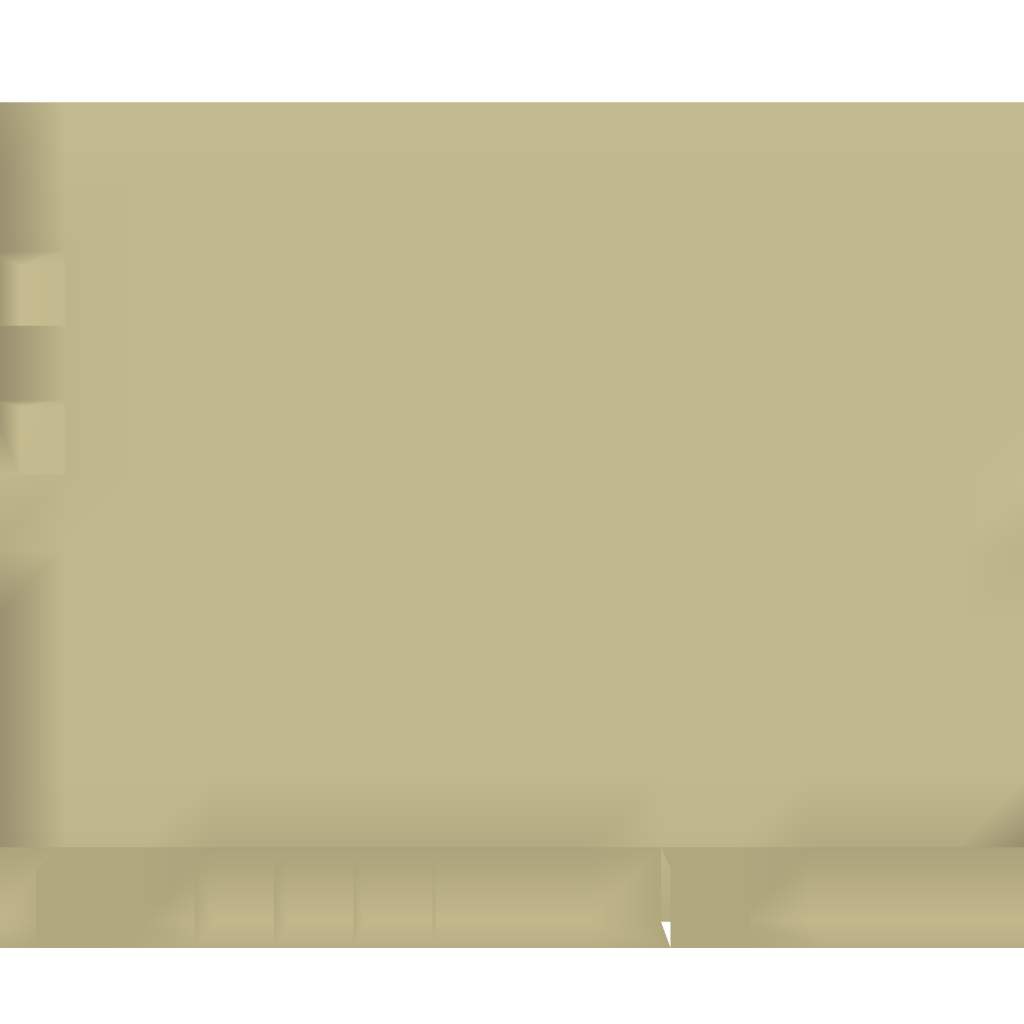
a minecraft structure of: Mob Trap